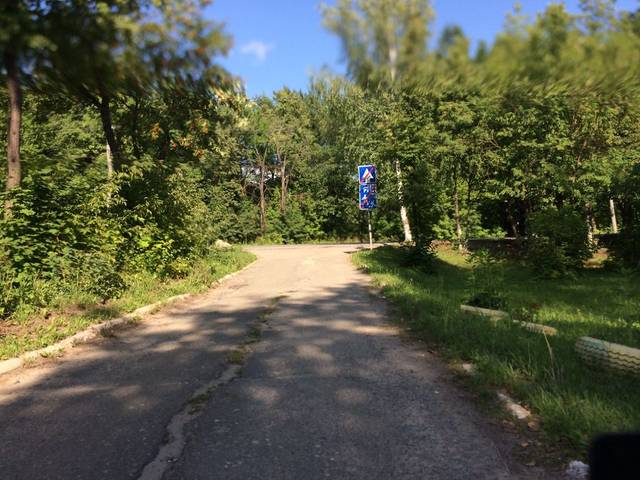
Region: Russia
Coordinates: 56.629, 47.951